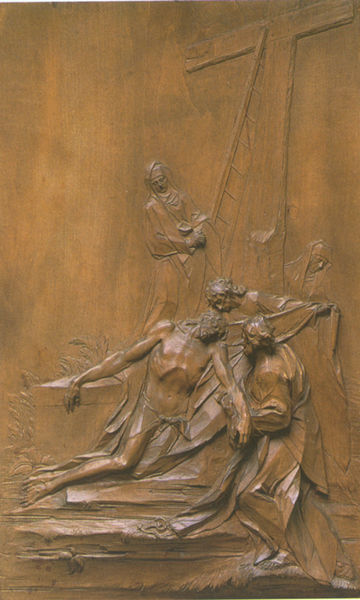
Titel: Beweinung Christi
Künstler: Johann Paul Egell
Institution: Frankfurt a. M., Liebieghaus
Schlagwörter: mann, nackter, frauen, menschen, braun, frau, holz, männer, tuch, bart, johannes, stein, tot, gewänder, relief, leiter, kreuz, schnitzerei, karfreitag, christus, jesus, kreuzabnahme, ostern, maria, magdalena, josef, holzskulptur, passion, bronce, passion christi, faltenwurd, halbrelief, grababnahme, jozef